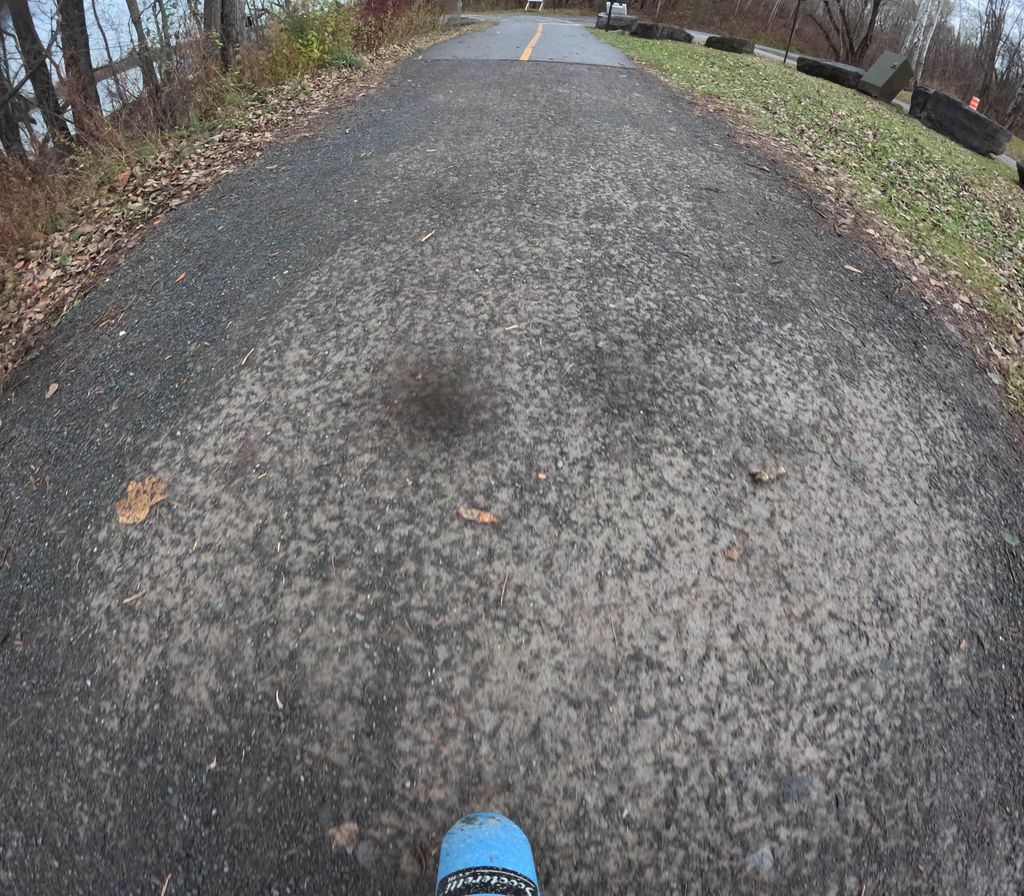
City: ottawa-gatineau